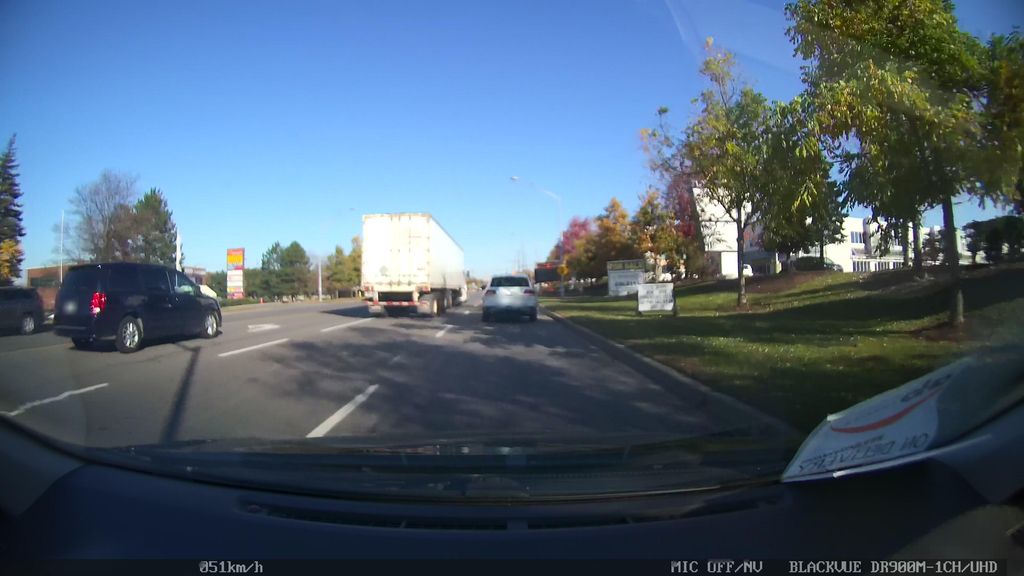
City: toronto